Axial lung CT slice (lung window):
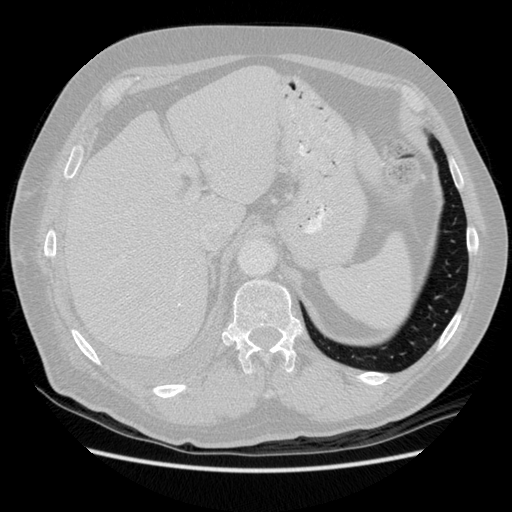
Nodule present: no